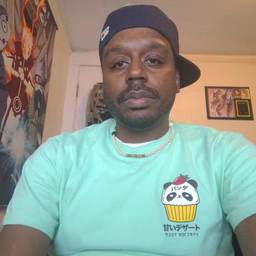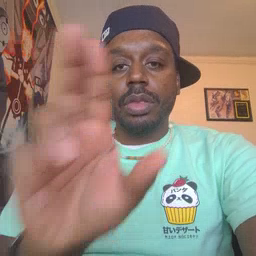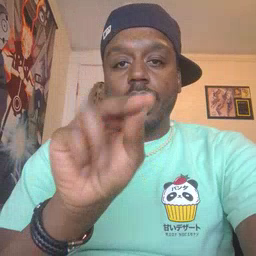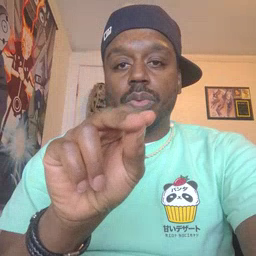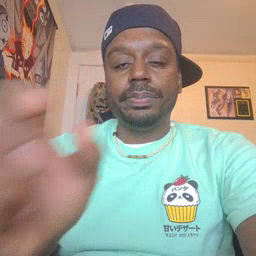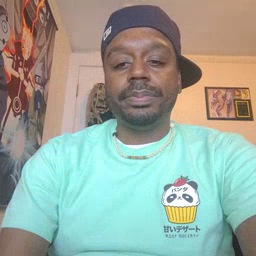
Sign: no